Interaction volume radius: 10 \u00c5
Interaction volume height: 20 \u00c5
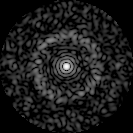
Disorder parameter: 0.8126